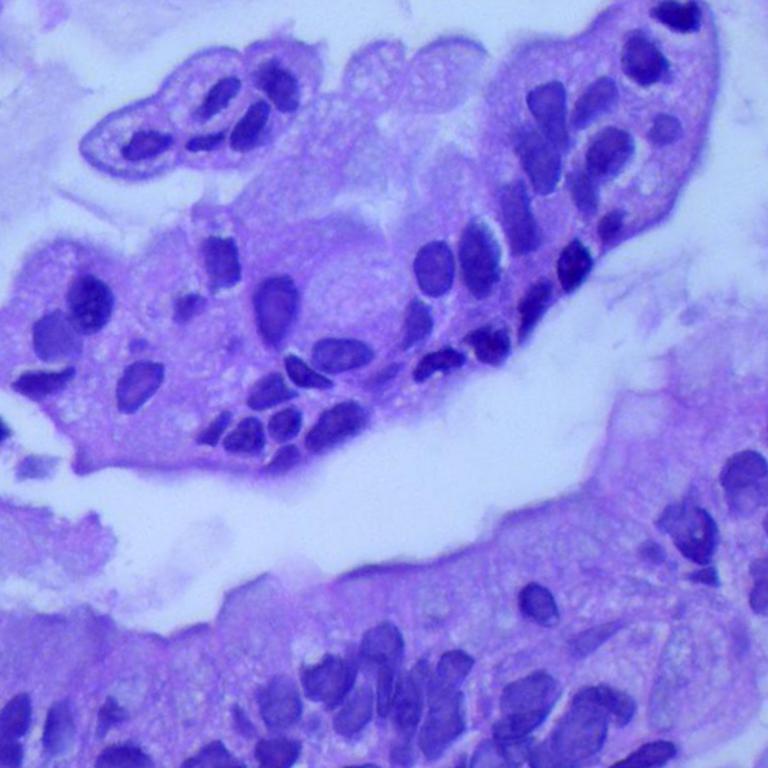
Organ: lung
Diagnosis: adenocarcinomas